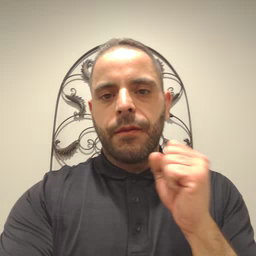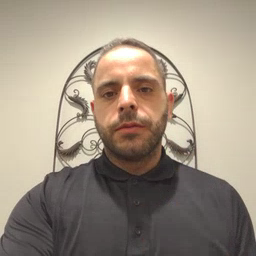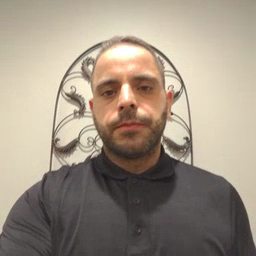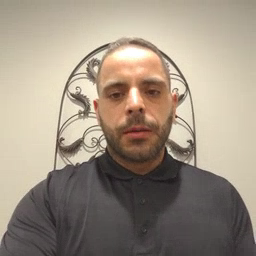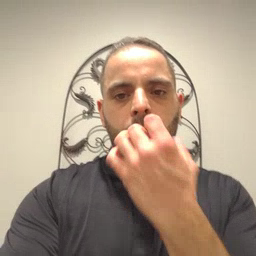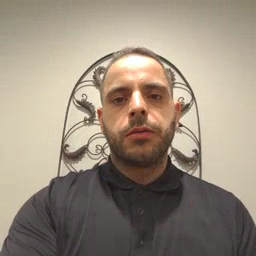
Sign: blow